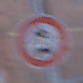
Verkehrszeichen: VerbotKraftfahrzeuge
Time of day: SunriseSunset
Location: Outdoor (Urban)
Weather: Clear
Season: NotSpecified
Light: Natural